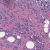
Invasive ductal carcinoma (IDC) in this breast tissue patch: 1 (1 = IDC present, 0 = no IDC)